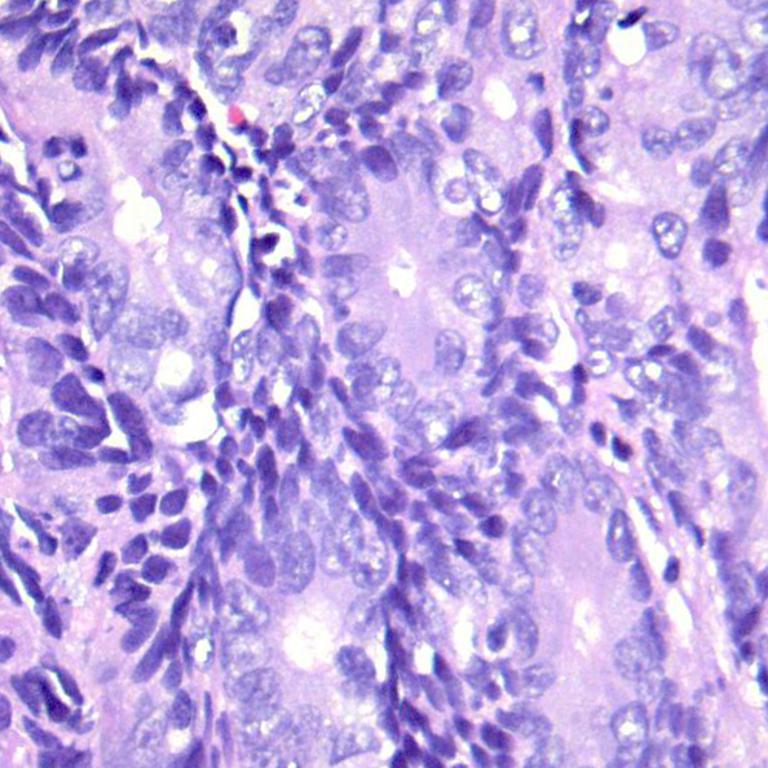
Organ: colon
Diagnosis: adenocarcinomas